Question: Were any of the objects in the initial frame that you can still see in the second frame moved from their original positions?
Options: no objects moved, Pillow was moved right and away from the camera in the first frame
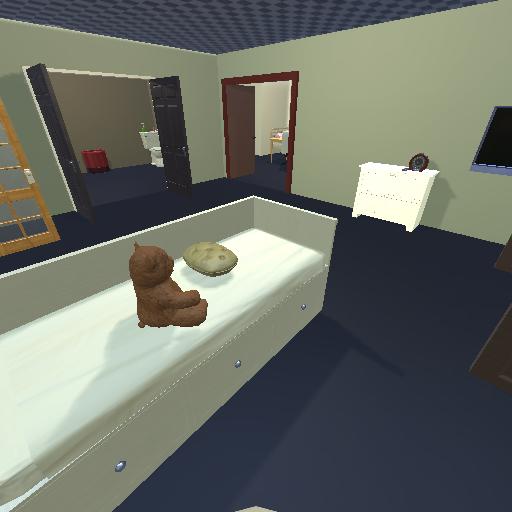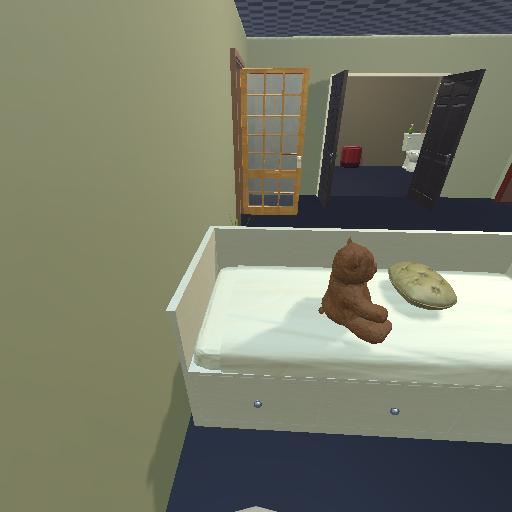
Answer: no objects moved